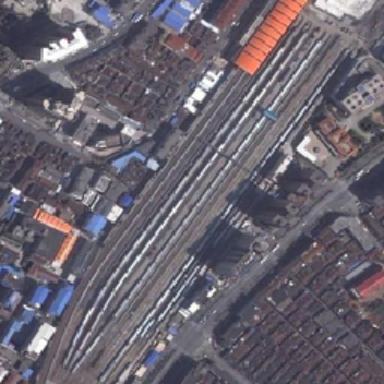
There are three trains on the railroad .